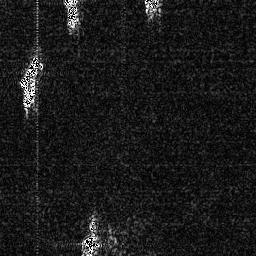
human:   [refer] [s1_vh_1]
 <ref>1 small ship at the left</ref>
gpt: <box>[[5, 20, 16, 43, 0]]</box>

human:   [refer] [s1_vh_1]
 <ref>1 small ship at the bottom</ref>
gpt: <box>[[30, 91, 39, 99, 0]]</box>